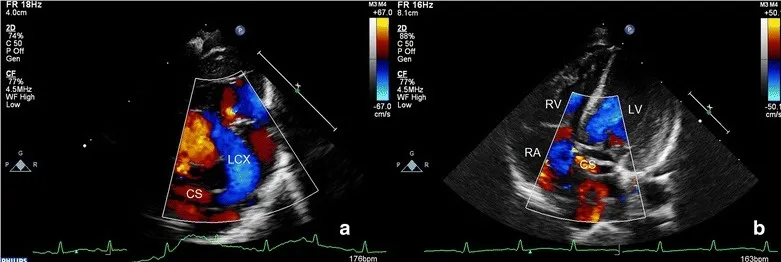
Left circumflex (LCX)-coronary sinus (CS) fistula. A LCX was dilated and connected with CS. B; CS was connected with right atrium (RA). CS coronary sinus, LCX left circumflex, LV left ventricle, RA right atrium, RV right ventricle.
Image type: radiology (ultrasound)